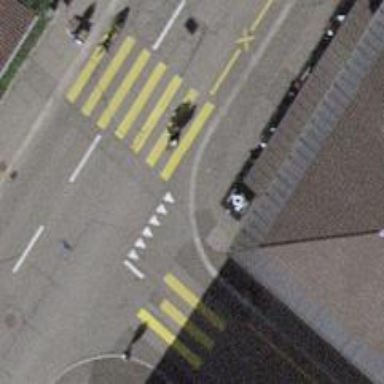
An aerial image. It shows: Kerb serving as barrier.